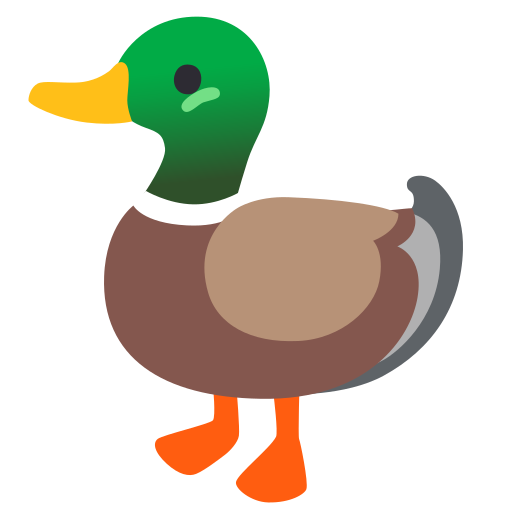
Emoji: 🦆